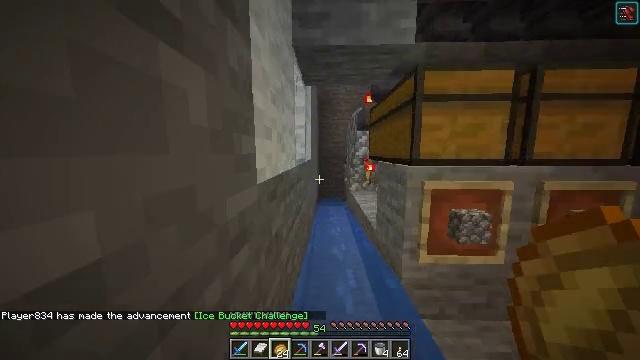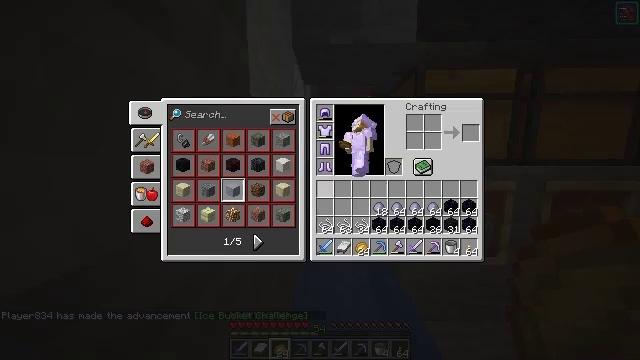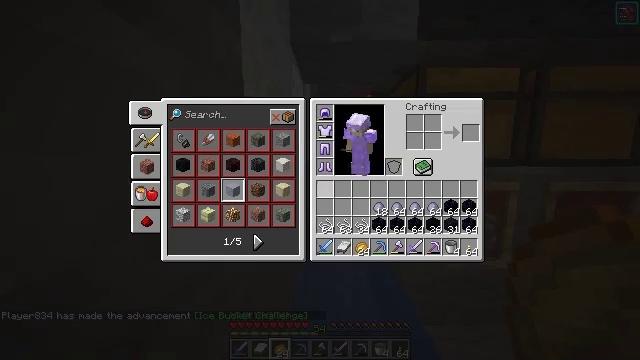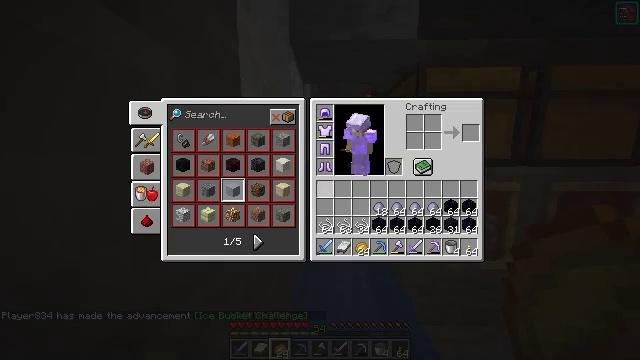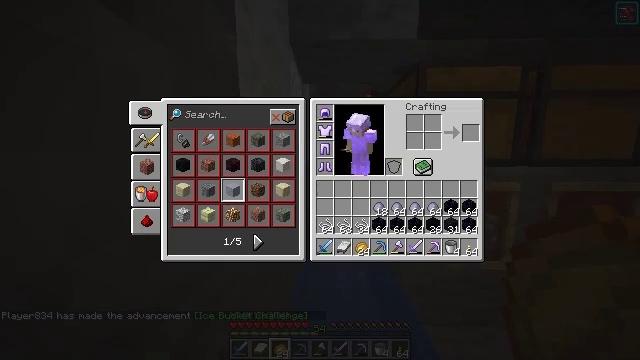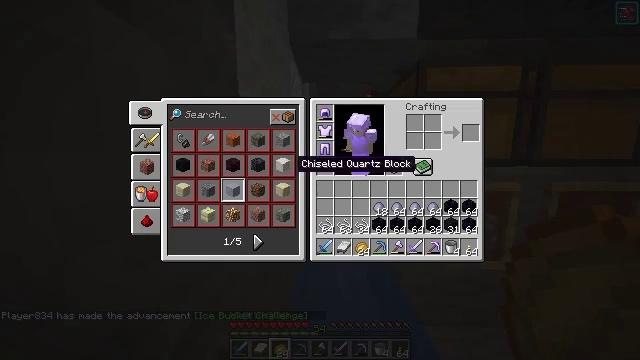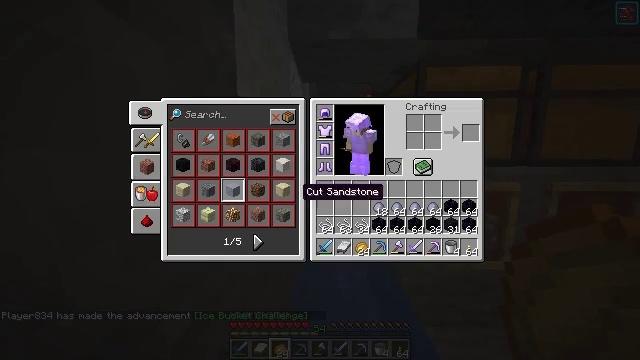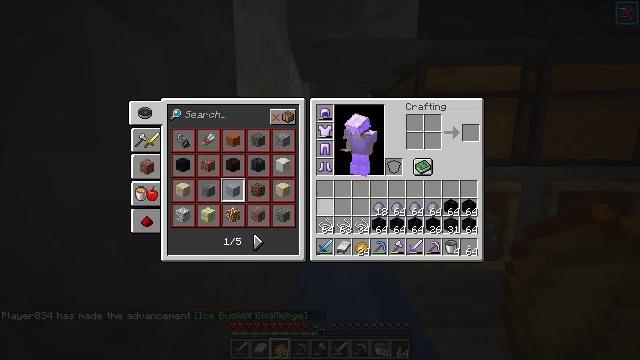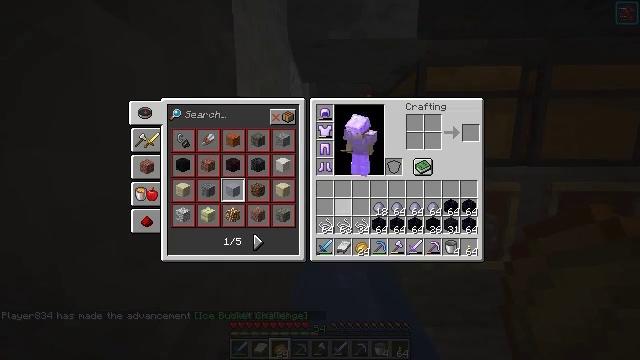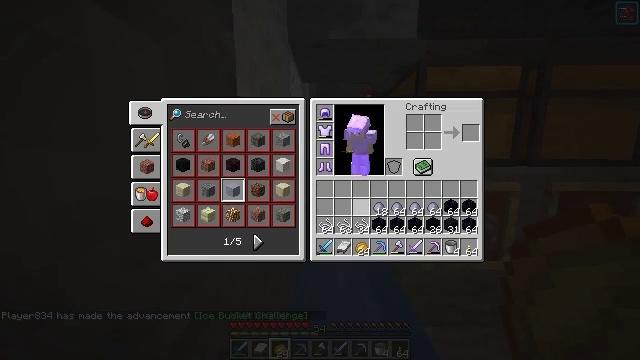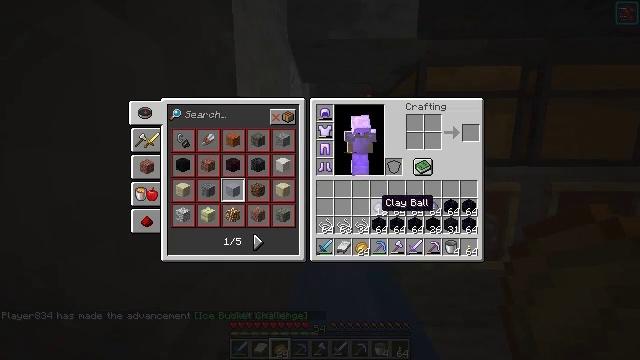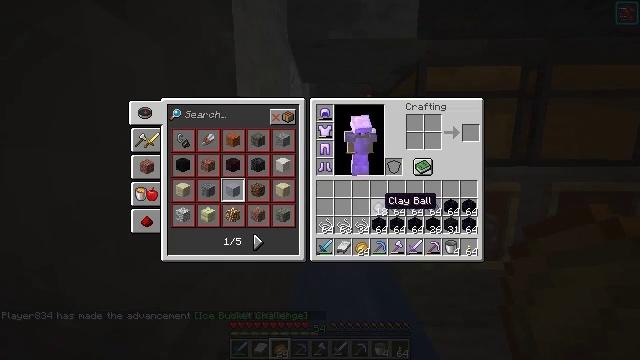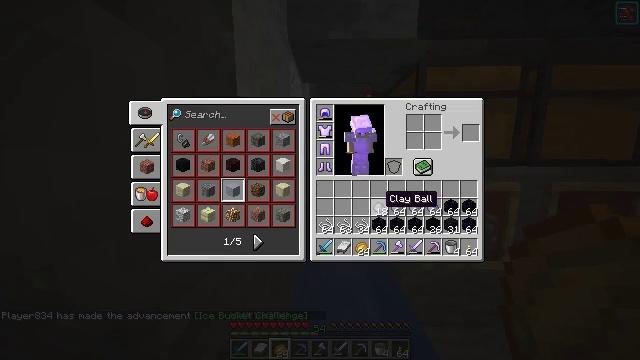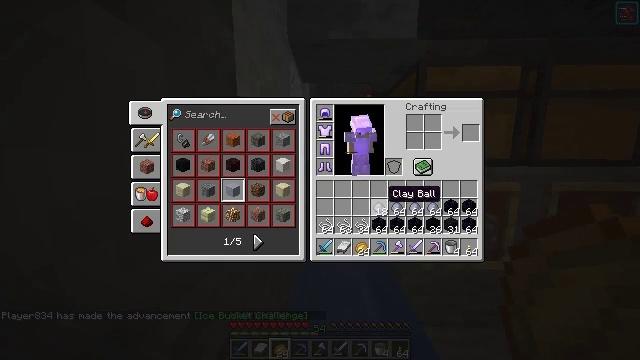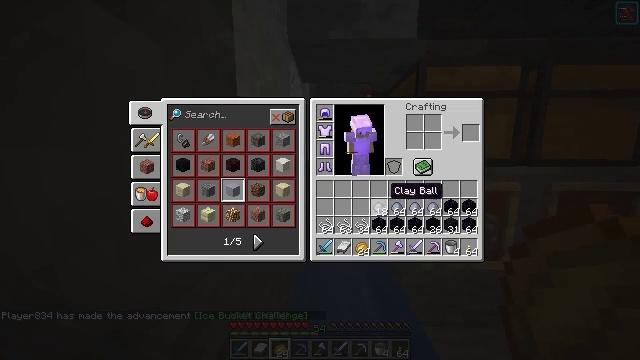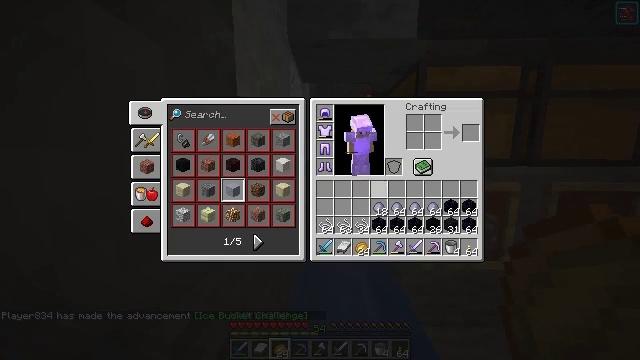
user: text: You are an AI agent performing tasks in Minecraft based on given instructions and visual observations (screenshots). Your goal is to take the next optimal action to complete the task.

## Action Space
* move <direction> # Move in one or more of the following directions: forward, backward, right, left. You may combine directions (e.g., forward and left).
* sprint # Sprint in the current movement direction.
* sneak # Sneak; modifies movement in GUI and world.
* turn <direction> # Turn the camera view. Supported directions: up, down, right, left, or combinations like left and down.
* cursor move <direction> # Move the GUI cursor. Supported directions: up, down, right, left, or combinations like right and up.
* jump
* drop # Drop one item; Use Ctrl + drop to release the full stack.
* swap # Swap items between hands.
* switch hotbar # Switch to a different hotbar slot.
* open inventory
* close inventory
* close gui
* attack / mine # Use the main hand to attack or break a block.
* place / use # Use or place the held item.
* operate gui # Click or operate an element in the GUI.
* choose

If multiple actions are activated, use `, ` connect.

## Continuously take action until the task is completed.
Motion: motion action
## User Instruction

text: Drop a clay ball.
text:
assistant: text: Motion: open inventory
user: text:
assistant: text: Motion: open inventory
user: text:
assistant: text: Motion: no_op
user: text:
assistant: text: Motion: cursor move right
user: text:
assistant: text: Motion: cursor move left
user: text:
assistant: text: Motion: cursor move down
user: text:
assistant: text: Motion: cursor move right and down
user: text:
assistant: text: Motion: cursor move right
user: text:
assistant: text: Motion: cursor move right
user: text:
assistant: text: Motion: no_op
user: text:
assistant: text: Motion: no_op
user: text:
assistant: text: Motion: no_op
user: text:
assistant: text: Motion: no_op
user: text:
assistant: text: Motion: sprint
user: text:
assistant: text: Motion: sprint
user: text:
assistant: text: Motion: sprint
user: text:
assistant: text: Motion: sprint
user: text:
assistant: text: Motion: sprint
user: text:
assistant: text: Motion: sprint, cursor move right
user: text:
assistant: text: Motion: sprint
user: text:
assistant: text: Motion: sprint
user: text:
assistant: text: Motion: sprint, cursor move left
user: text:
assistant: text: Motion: sprint
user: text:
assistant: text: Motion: sprint
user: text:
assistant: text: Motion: sprint
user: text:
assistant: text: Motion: sprint, drop
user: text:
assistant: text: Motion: sprint, drop
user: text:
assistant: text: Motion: sprint
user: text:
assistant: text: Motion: sprint
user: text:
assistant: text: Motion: sprint